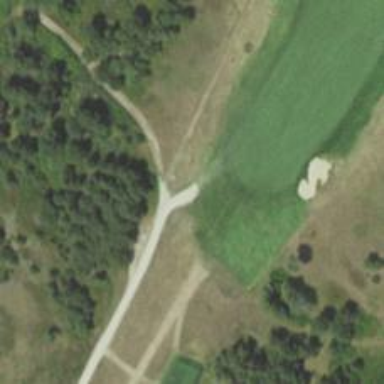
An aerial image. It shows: Service road used as golf cart path.